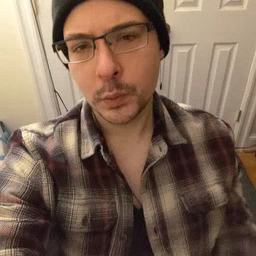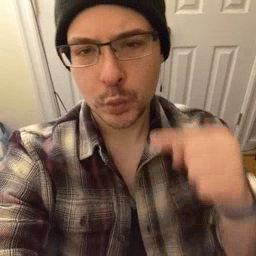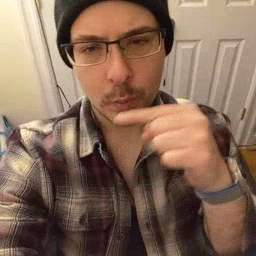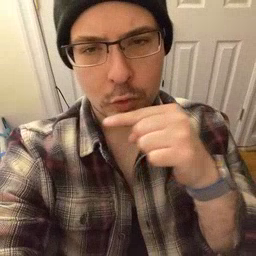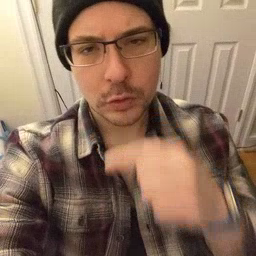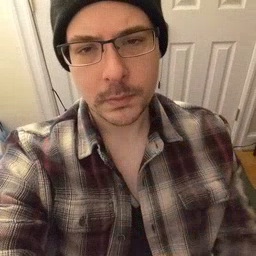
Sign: toothbrush